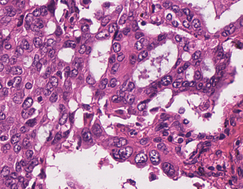
Tumor epithelial tissue: yes
Tumor-associated stroma tissue: no
Normal tissue: no